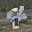
Label: 4